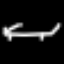
Label: bed